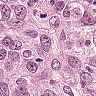
Metastatic tissue present: yes